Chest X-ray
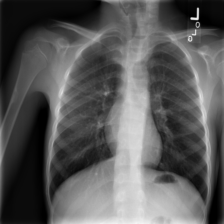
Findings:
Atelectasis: negative
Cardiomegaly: negative
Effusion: negative
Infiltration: negative
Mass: negative
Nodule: negative
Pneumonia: negative
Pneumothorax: negative
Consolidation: negative
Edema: negative
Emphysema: negative
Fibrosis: negative
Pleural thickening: negative
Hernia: negative